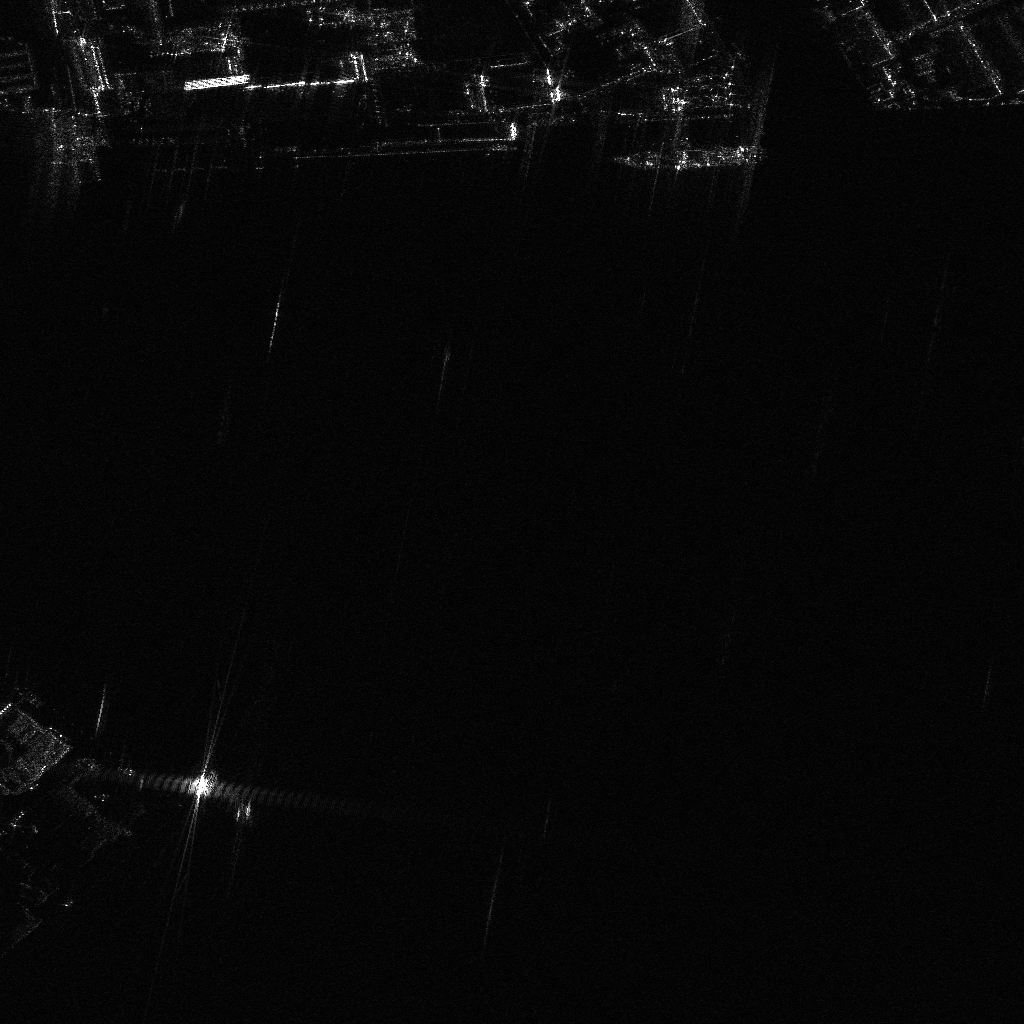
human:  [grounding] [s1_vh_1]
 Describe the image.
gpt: In the satellite image, there is  <ref>1 medium ore-oil </ref> <box>[[65, 7, 68, 23, 88]]</box> located at top.